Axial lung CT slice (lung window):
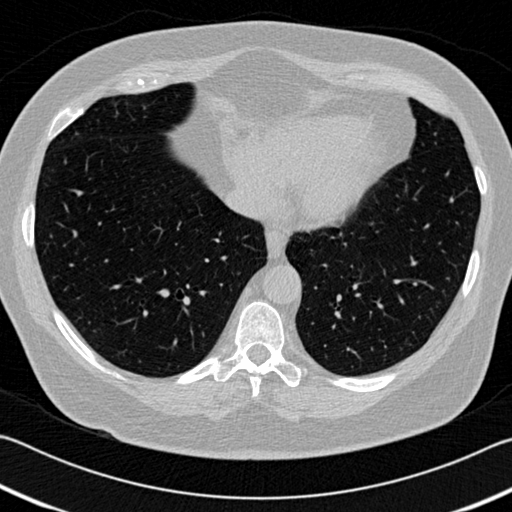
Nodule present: no